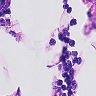
Metastatic tissue present: no